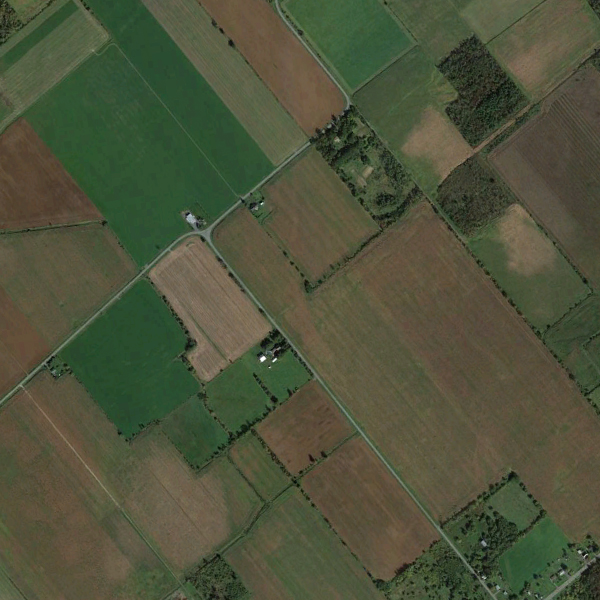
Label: Farmland